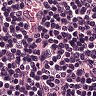
Metastatic tissue present: no